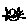
Label: cat